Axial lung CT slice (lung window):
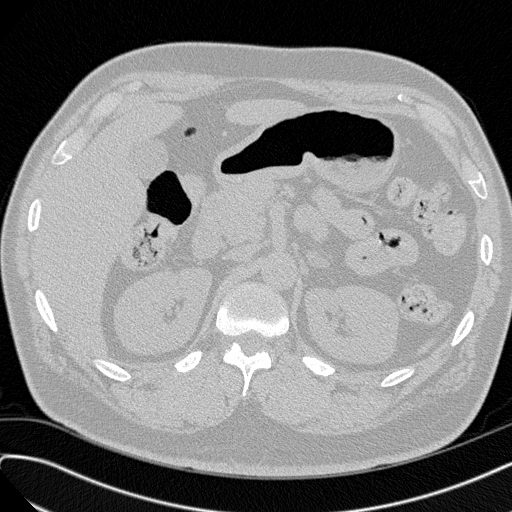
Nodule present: no